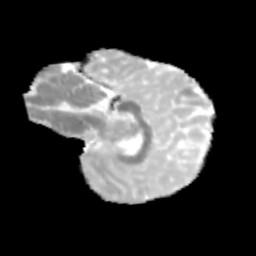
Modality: MD
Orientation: sagittal
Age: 10
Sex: male
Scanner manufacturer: siemens
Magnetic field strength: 3 T
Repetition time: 3.8 s
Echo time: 0.07 s